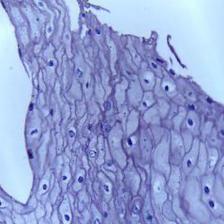
Diagnosis: Normal